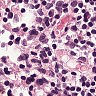
Metastatic tissue present: no